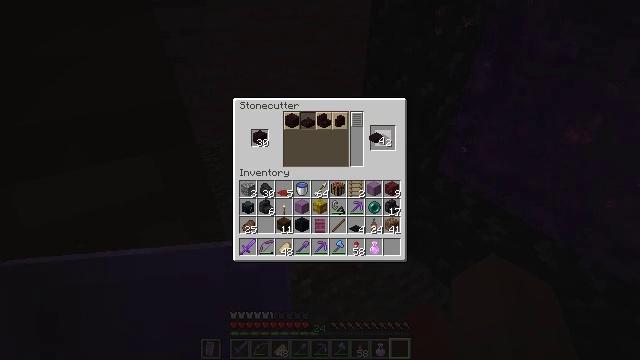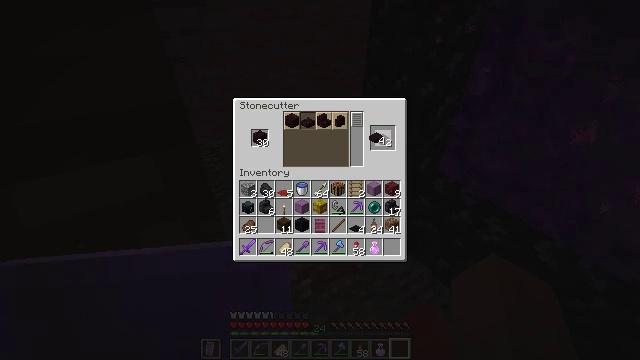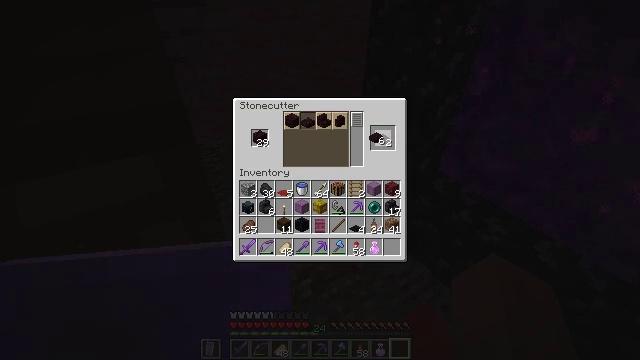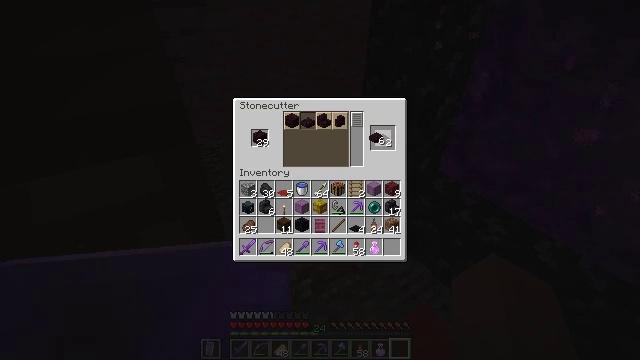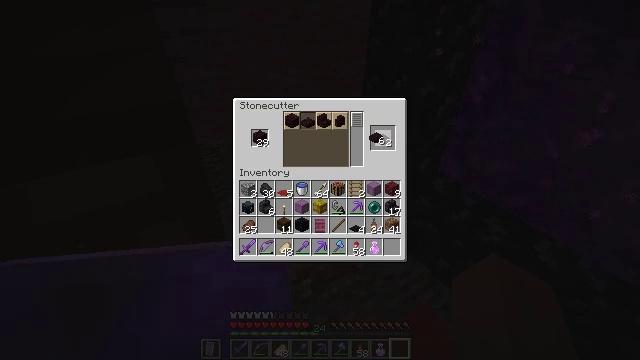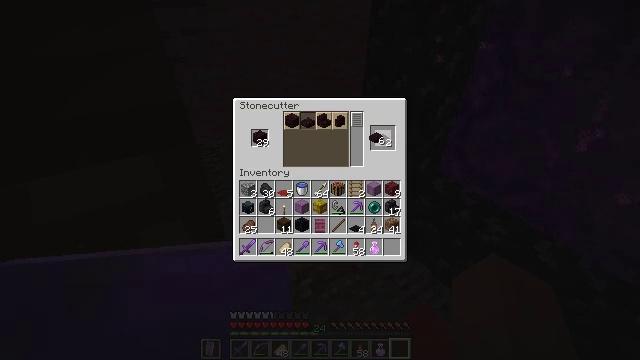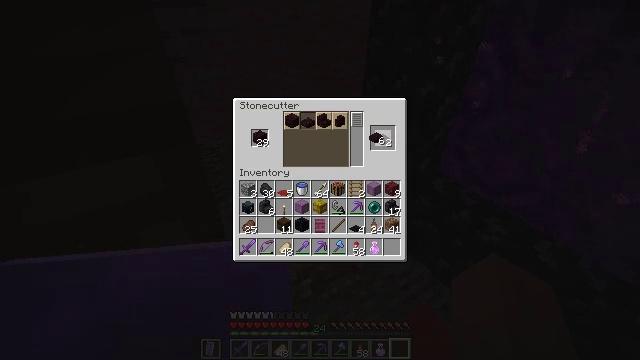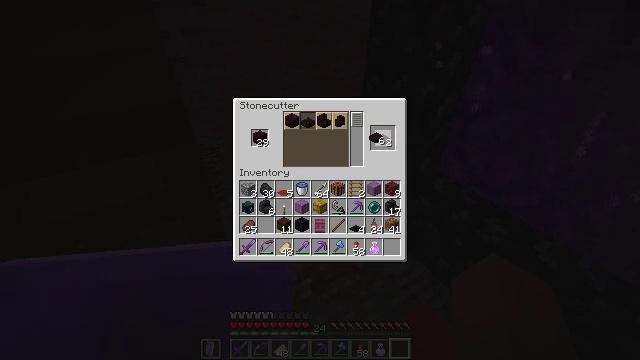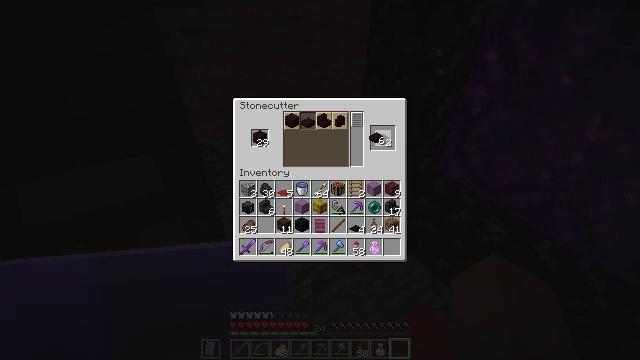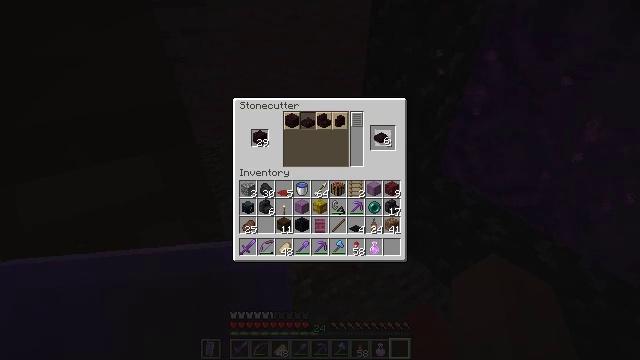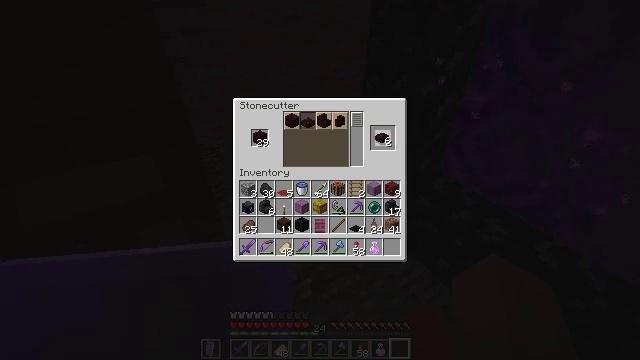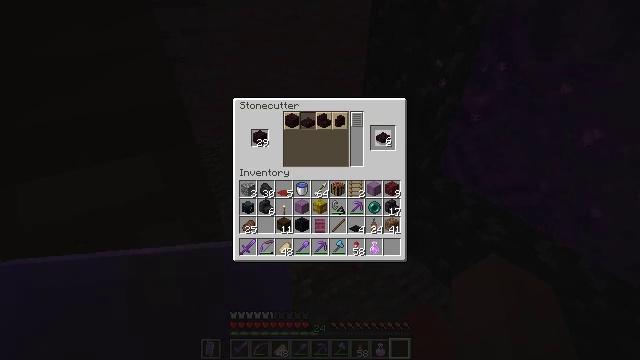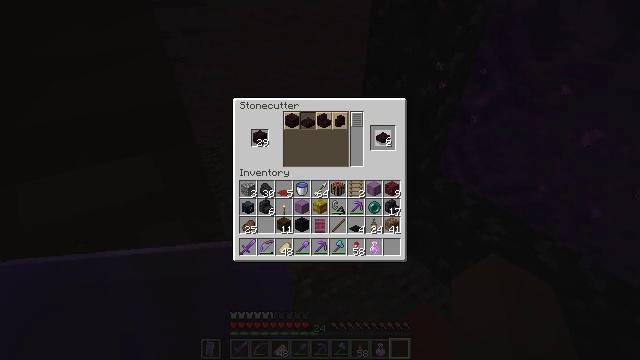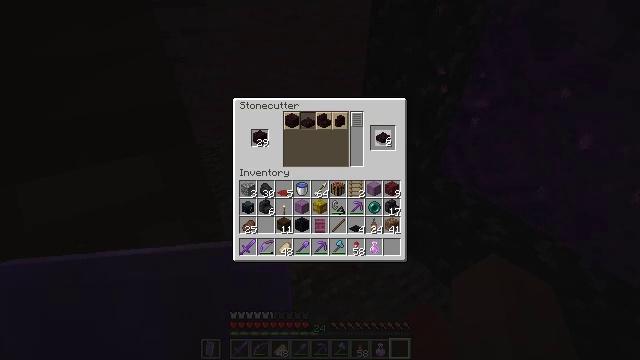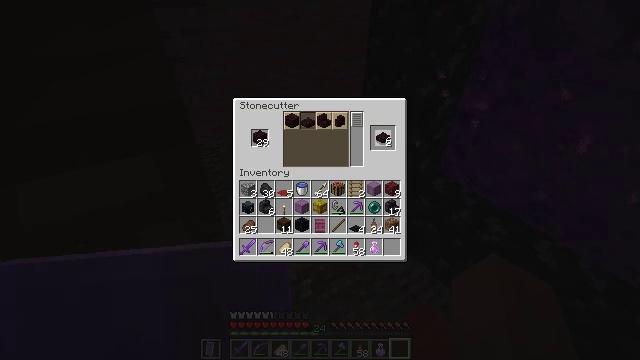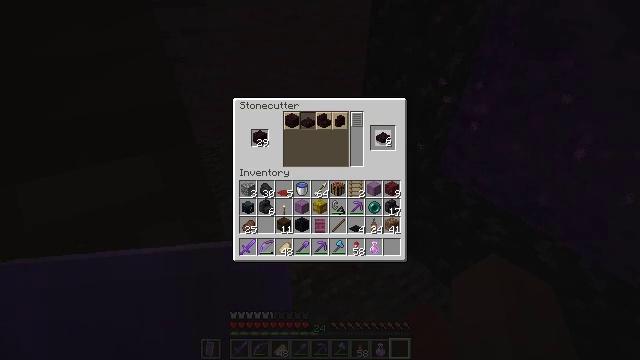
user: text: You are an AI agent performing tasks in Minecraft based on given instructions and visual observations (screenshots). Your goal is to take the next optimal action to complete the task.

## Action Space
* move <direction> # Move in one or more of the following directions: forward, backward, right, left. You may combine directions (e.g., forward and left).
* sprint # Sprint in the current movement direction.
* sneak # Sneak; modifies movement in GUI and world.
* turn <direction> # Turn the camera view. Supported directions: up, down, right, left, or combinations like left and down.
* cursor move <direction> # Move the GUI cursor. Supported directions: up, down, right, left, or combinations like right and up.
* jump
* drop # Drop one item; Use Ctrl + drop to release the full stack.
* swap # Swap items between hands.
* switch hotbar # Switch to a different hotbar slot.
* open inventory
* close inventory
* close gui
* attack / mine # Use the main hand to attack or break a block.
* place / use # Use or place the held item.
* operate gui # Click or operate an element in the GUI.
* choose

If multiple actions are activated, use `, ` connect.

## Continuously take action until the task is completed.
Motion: motion action
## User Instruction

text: Use nether bricks to craft a nether brick slab.
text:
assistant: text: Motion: attack / mine
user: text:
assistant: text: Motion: no_op
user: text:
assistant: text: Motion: no_op
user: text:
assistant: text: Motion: no_op
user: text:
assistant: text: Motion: no_op
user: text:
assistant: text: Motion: no_op
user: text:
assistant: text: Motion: no_op
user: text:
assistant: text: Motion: no_op
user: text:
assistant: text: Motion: no_op
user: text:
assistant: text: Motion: no_op
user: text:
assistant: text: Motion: no_op
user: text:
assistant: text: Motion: no_op
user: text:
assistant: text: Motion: no_op
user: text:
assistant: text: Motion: no_op
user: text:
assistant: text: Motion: no_op
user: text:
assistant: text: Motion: no_op
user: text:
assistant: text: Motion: no_op
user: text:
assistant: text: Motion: no_op
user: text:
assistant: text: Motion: no_op
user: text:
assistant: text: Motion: no_op
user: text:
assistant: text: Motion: no_op
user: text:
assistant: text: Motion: no_op
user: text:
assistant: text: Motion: no_op
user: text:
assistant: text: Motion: no_op
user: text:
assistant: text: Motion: no_op
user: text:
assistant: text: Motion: no_op
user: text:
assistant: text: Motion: no_op
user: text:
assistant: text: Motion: no_op
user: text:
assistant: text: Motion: attack / mine
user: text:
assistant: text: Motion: attack / mine